Question: <URL>, one of many on which I've used twitter-bootstrap v2.3.2, for some reason the 'row-fluid:before', 'row-fluid:after', 'clearfix:before' and 'clearfix:after' content all have a width of 9px and a height of 8px.
No other sites have this issue and the height ignores 'height: 0 !important' and the only thing that can get rid of it is to remove the content entirely, which breaks the clearfix.
What is causing this? How can I get rid of it? I can't find anything on Google remotely related to this and it's been pissing me off all day!
I can't replicated this issue, I've tried copying a row and all it's content into jsfiddle, then link to every style sheet the website has included and it's fine, the :before content has no height and 1px width, the same as every other site I have.
Picture of the bug occurring in Chrome (replicable in Firefox too).

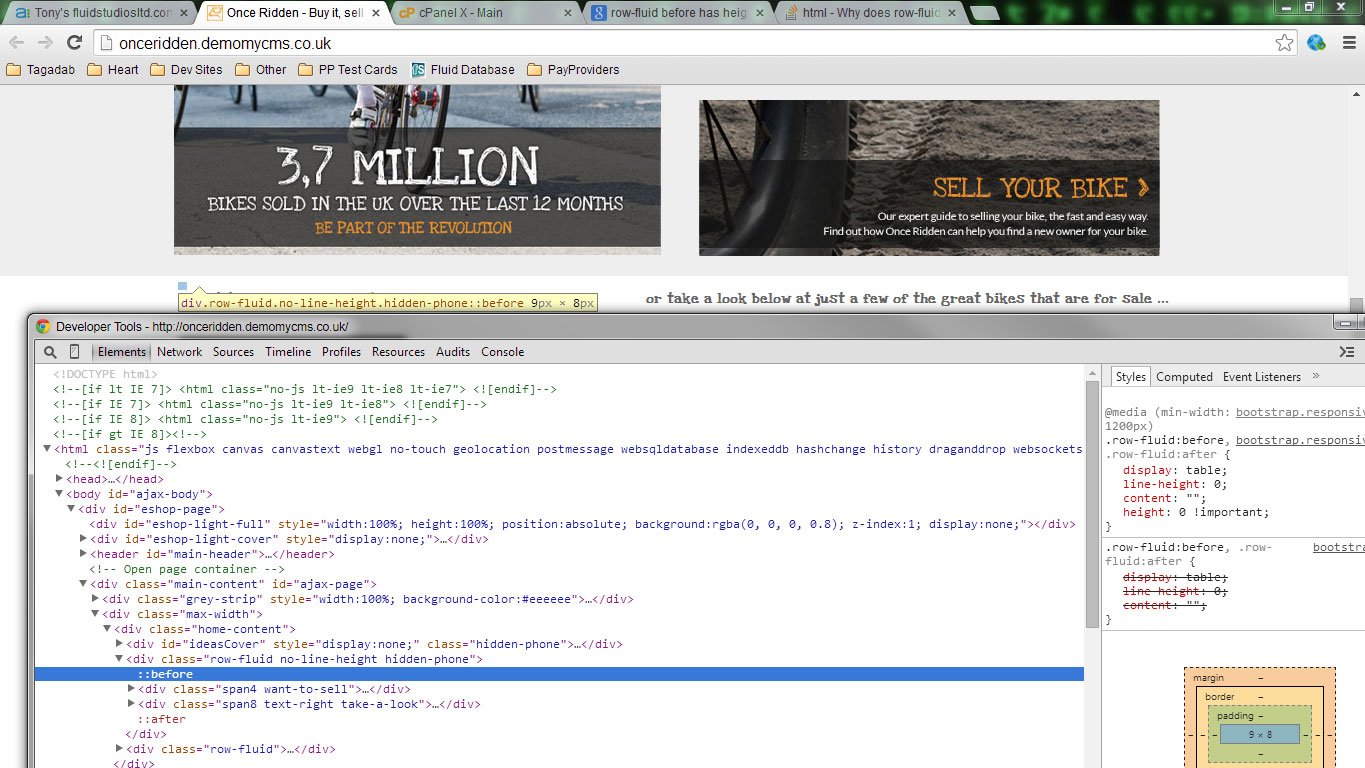
Answer: The culprit is in 'main.css', you have some 'border-spacing' applied, remove this and it goes away:
'''
.home-content {
border-spacing: 4px;
}
'''